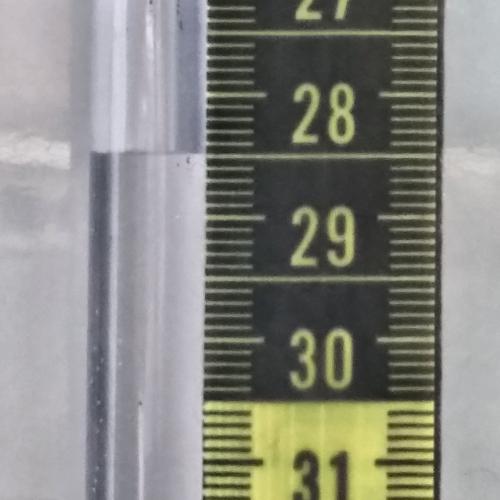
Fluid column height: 28.5 cm